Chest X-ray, PA view. Patient: 52 years old, sex F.
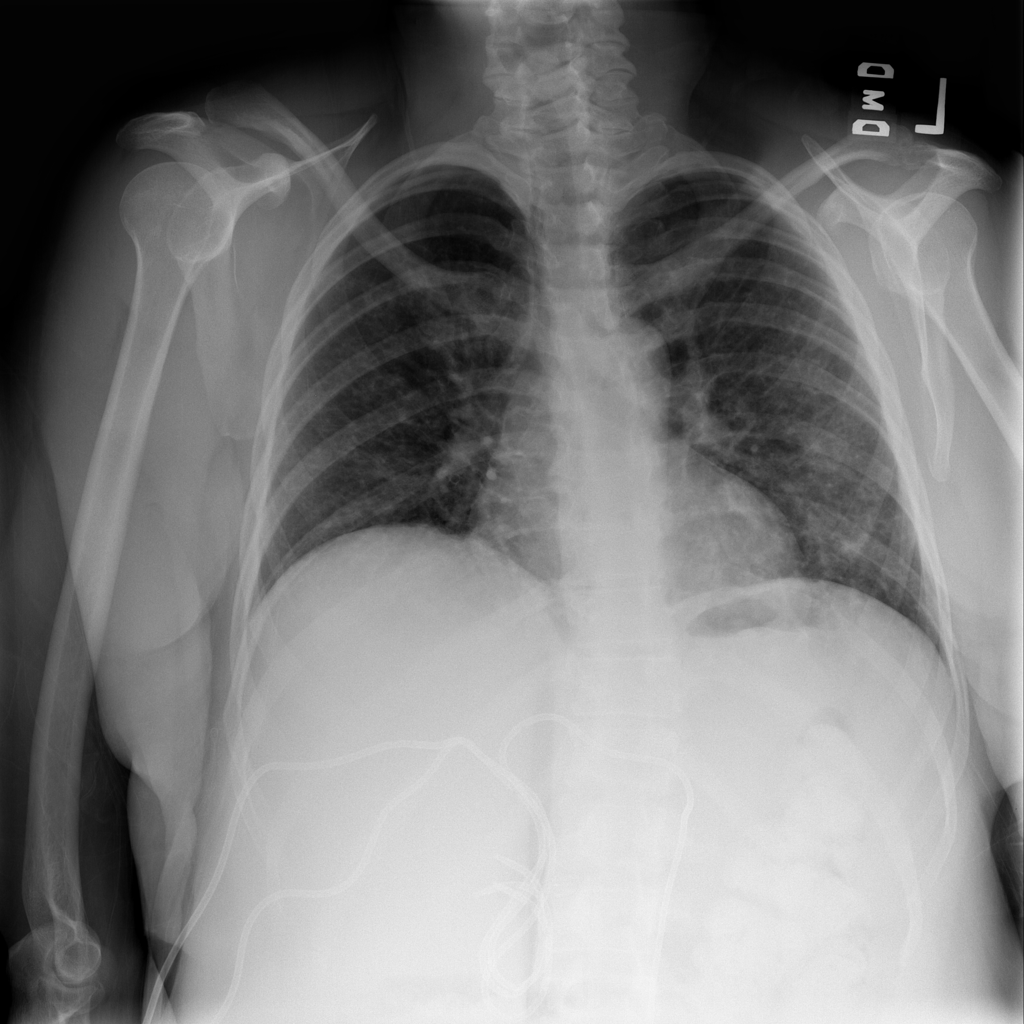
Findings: Infiltration